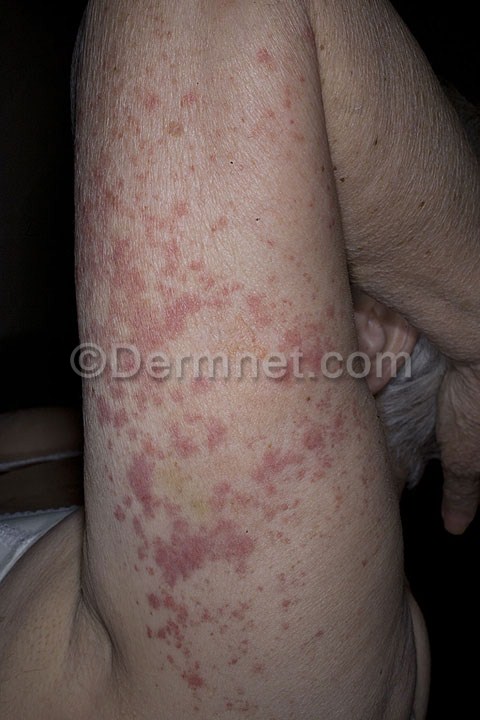
Disease: Vasculitis Photos